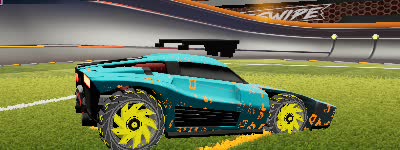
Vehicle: breakout